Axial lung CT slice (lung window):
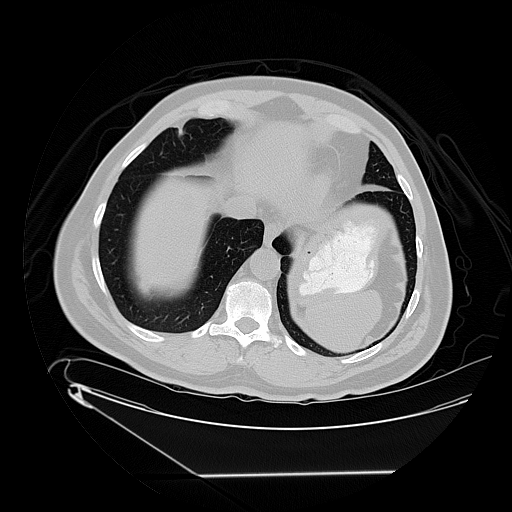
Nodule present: no